Field crop: tomato
Growth stage: 1
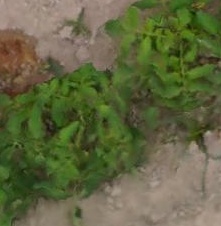
Species: tomato